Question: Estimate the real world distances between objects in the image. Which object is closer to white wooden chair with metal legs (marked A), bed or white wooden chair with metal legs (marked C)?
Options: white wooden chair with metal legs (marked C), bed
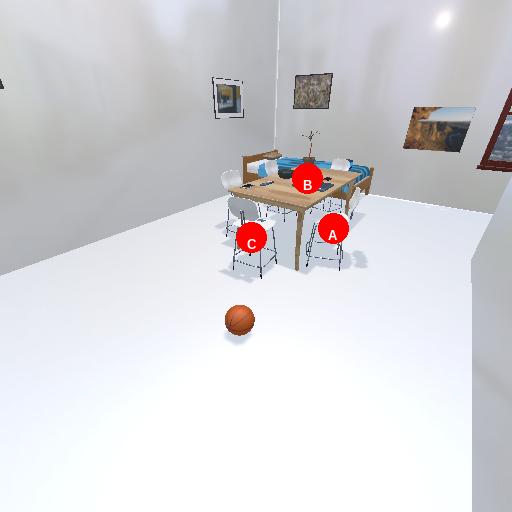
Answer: white wooden chair with metal legs (marked C)